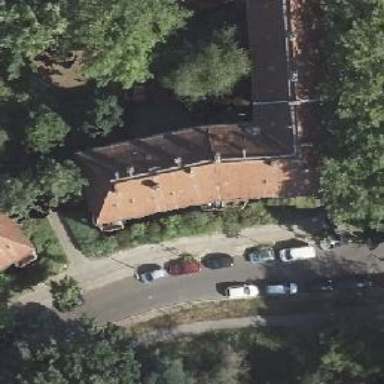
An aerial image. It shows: Apartment building with hipped roof.